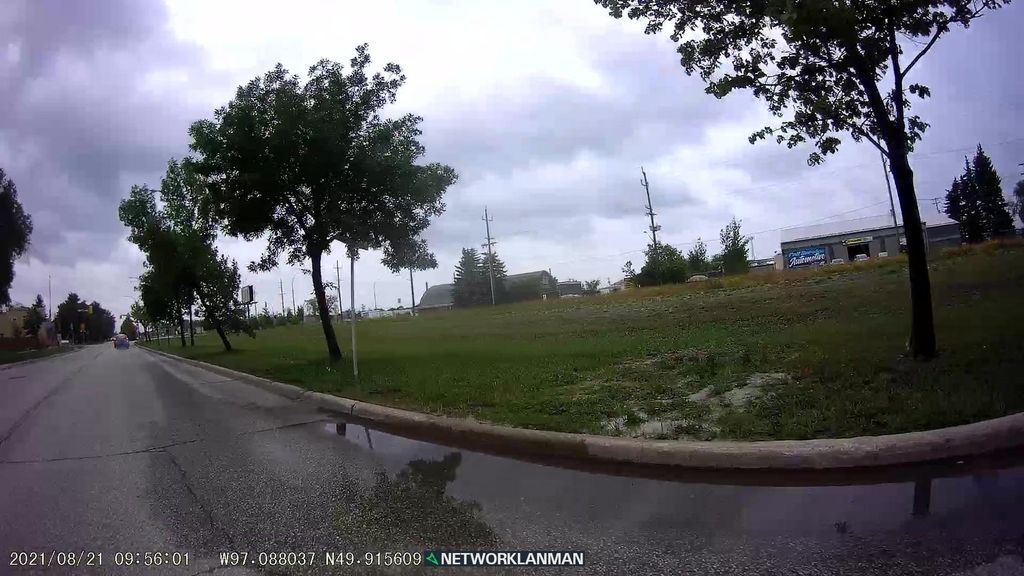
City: winnipeg